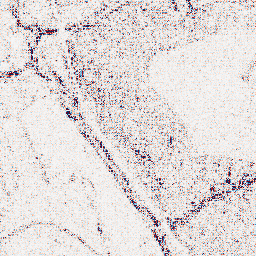
Category: wavelet
Decomposition family: wavelet_biorthogonal
Decomposition parameters: wavelet: bior3.5
level: 1
Upsampling method: bspline
Upsampling parameters: scale: 8
Upsampling scale: 8